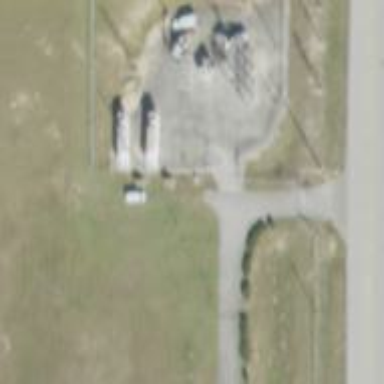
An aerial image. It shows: Distribution level power substation surrounded by fence.